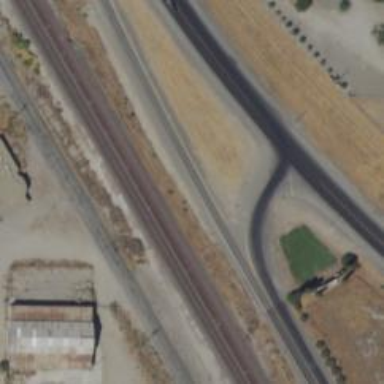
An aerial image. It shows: Primary link highway.